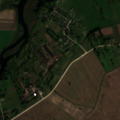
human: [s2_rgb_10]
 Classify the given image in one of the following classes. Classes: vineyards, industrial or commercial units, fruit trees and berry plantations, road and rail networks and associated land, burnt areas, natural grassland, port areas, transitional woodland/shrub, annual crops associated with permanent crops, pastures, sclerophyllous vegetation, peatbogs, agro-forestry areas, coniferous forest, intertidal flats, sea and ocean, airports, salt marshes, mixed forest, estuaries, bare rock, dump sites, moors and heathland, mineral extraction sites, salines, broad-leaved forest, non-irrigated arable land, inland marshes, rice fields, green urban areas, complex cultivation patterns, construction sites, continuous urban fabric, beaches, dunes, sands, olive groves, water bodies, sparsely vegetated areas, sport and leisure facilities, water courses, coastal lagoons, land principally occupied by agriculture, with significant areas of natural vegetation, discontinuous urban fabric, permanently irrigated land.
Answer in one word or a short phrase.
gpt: discontinuous urban fabric, non-irrigated arable land, complex cultivation patterns, land principally occupied by agriculture, with significant areas of natural vegetation, water bodies